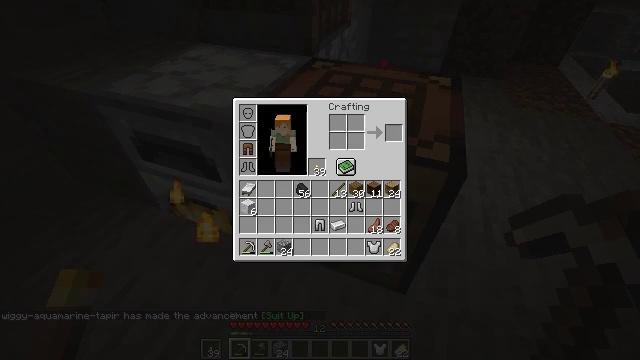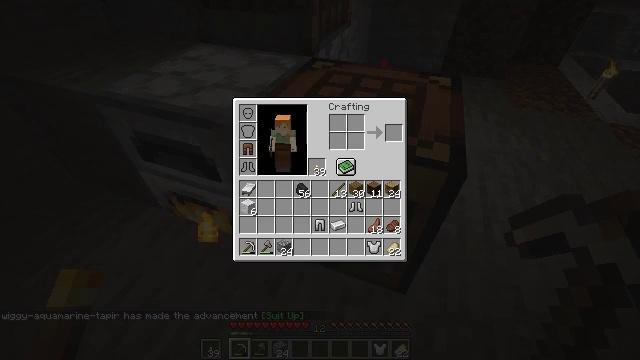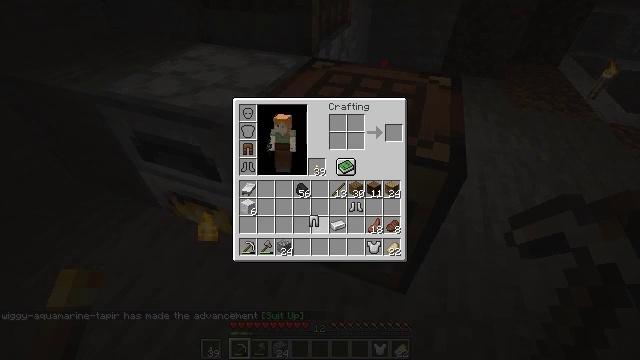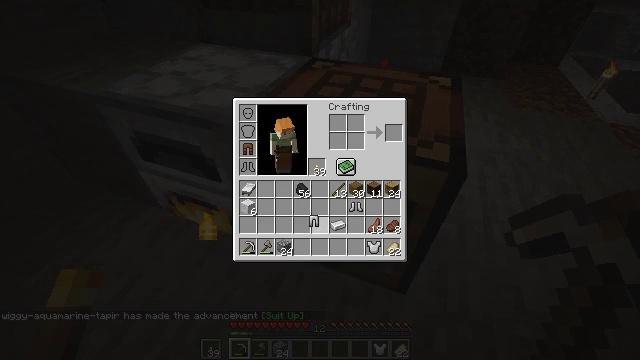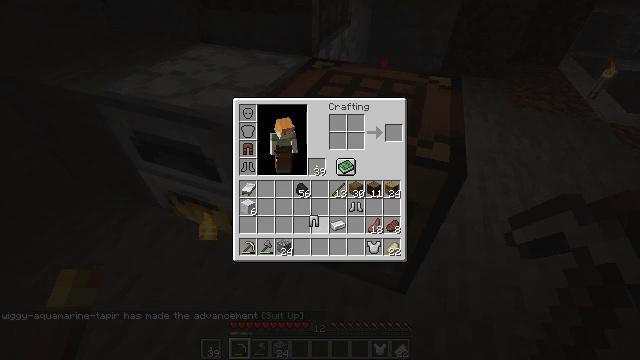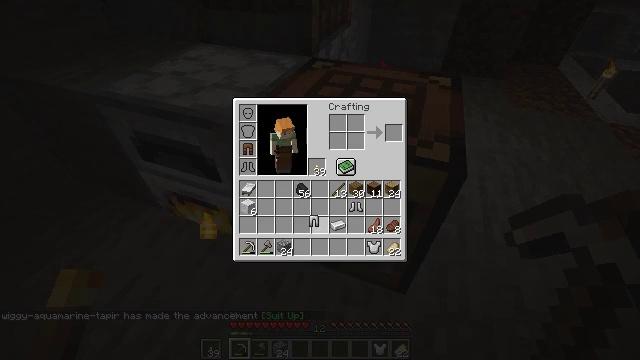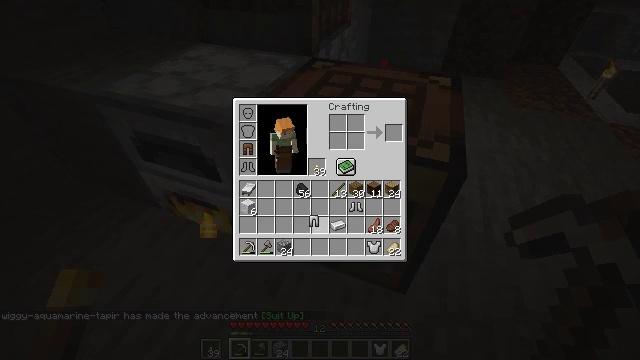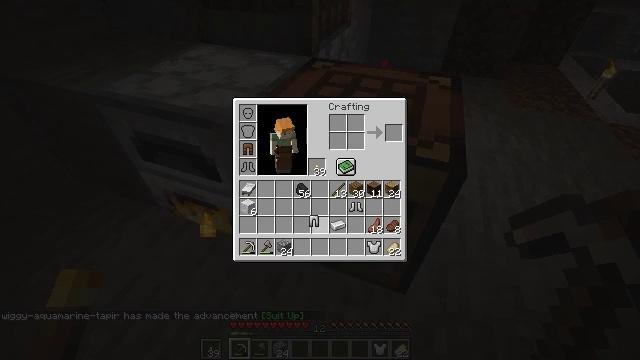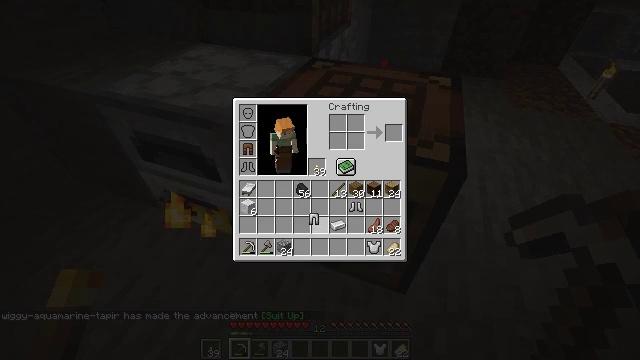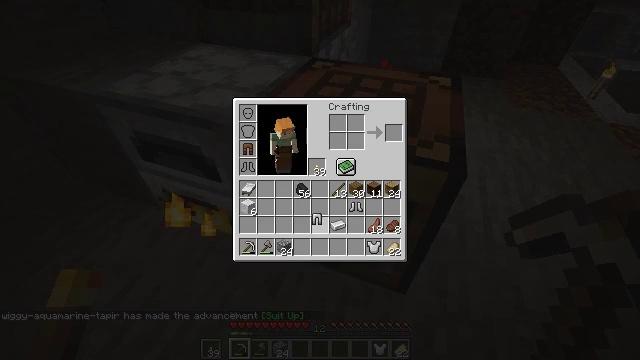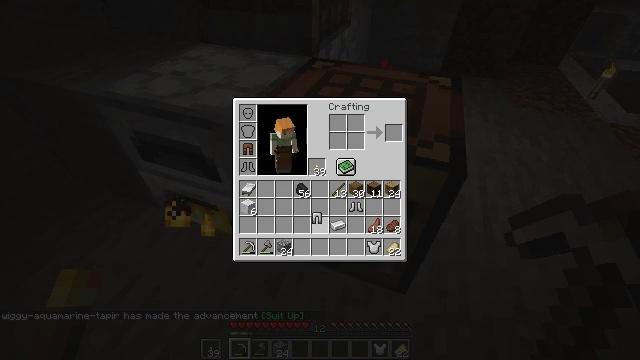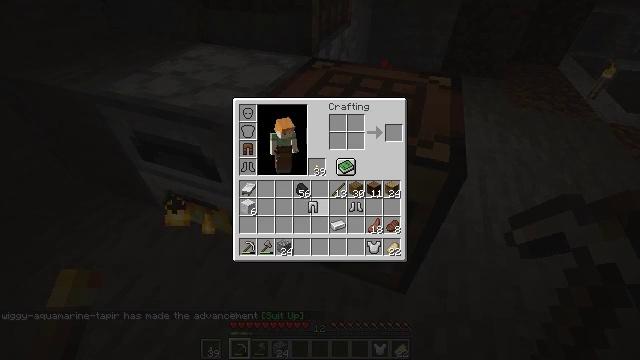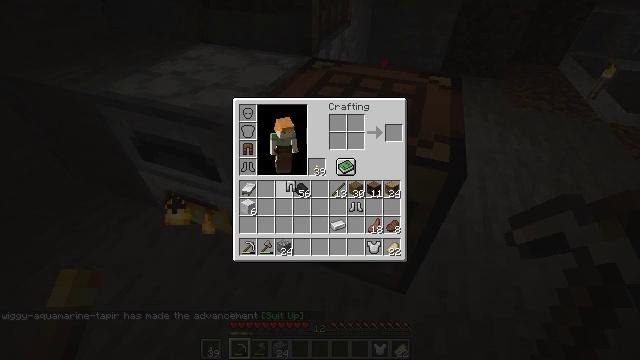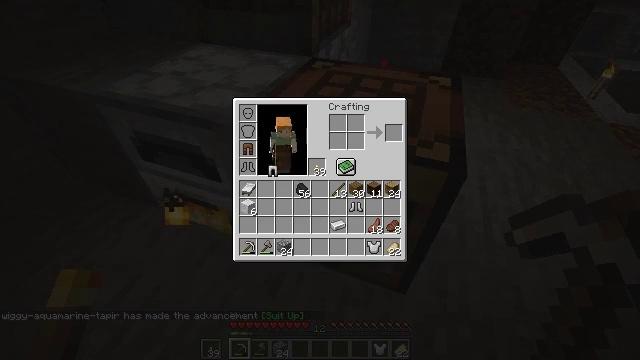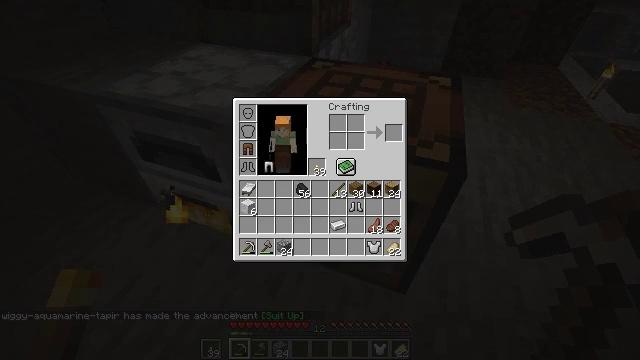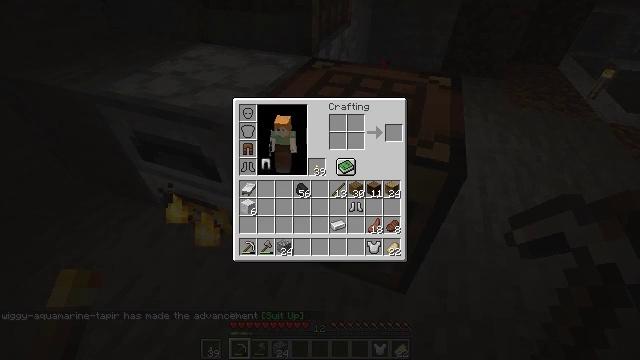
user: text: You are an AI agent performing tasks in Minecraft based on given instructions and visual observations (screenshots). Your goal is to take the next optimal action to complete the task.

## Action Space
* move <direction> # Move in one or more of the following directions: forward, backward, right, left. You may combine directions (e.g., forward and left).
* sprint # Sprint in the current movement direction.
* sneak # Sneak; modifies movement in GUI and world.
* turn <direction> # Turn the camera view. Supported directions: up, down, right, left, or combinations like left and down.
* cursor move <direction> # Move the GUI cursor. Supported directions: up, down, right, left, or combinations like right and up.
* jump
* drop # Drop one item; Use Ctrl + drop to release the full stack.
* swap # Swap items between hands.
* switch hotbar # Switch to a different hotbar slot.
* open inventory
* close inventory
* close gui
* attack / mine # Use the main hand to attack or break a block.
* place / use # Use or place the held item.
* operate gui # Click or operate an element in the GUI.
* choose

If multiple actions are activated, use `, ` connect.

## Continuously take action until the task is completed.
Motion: motion action
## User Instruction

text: Drop leather leggings.
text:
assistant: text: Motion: sneak, open gui
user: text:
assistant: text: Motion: sneak, cursor move right and down, operate gui
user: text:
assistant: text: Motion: no_op
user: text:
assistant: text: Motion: no_op
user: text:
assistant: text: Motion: no_op
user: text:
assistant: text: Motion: no_op
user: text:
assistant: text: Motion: no_op
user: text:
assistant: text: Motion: no_op
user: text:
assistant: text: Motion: no_op
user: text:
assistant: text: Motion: no_op
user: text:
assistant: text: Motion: cursor move up
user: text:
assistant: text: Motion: cursor move left and up
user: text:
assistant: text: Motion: sneak, cursor move left and up
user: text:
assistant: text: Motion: sneak
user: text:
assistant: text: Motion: sneak
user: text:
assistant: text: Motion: sneak
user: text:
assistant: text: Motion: sneak, cursor move left and up
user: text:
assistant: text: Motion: sneak
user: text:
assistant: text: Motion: sneak
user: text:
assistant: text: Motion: sneak
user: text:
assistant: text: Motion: sneak
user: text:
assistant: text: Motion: sneak
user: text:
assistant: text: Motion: sneak
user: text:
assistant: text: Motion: operate gui
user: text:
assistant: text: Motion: sneak, operate gui
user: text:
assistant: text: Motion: sneak, operate gui
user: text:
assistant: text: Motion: sneak
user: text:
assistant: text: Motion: no_op
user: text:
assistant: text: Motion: no_op
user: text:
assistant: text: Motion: no_op